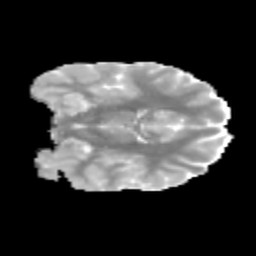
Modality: MD
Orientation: coronal
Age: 11
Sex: female
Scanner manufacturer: siemens
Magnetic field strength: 3 T
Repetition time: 3.8 s
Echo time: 0.07 s